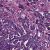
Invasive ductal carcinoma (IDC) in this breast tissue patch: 1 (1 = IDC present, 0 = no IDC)